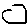
Label: circle